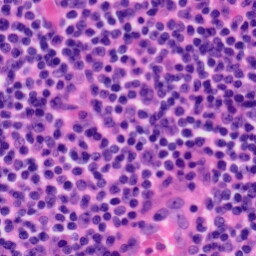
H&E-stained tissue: Tonsil